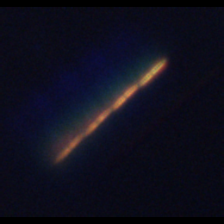
Taxon: Psuedo-nitzschia
Group: Diatoms